Question: We have a MDB listening to a Queue reading data and sending data to another Queue
'''
@MessageDriven(
activationConfig = { @ActivationConfigProperty(
propertyName = "destinationType", propertyValue = "javax.jms.Queue"
) },
mappedName = "jms/dataQ")
public class DataMDB implements MessageListener {
@Resource(name="jms/dataQueueConnectionFactory")
private ConnectionFactory connectionfactory;
@Resource(name="jms/dataDestinationQ")
private Destination destination;
...
}
'''
and an XML (ibm-ejb-jar-bnd.xml) with bean configuration
'''
<?xml version="1.0" encoding="UTF-8"?>
<ejb-jar-bnd xmlns:xsi="http://www.w3.org/2001/XMLSchema-instance"
xmlns="http://websphere.ibm.com/xml/ns/javaee"
xsi:schemaLocation="http://websphere.ibm.com/xml/ns/javaee http://websphere.ibm.com/xml/ns/javaee/ibm-ejb-jar-bnd_1_0.xsd"
version="1.0">
<message-driven name="DataMDB">
<jca-adapter activation-spec-binding-name="eis/dataListenerMDB"
destination-binding-name="jms/dataQ" />
<resource-ref name="jms/dataQueueConnectionFactory"
binding-name="jms/dataQueueConnectionFactory" />
<resource-env-ref name="jms/dataDestinationQ"
binding-name="jms/dataDestinationQ" />
</message-driven>
</ejb-jar-bnd>
'''
and Activation specification for this MDB on WebSphere

As I have seen the examples over Google, this is the typical example of MDB and WAS Activation setup.
We have a problem here as all the JNDI names seen here are hardcoded in Java code anotations as well as in the ibm-ejb-jar-bnd.xml file.
So is there a way that these JNDI names can be brought outside the EJB project, so we could build one project for all customers and customers are free to have their Standard JNDI Names.
Else we have to build different .ear for each customer and which is not ideal.
Thanks in advance people.
Any ideas are welcome.
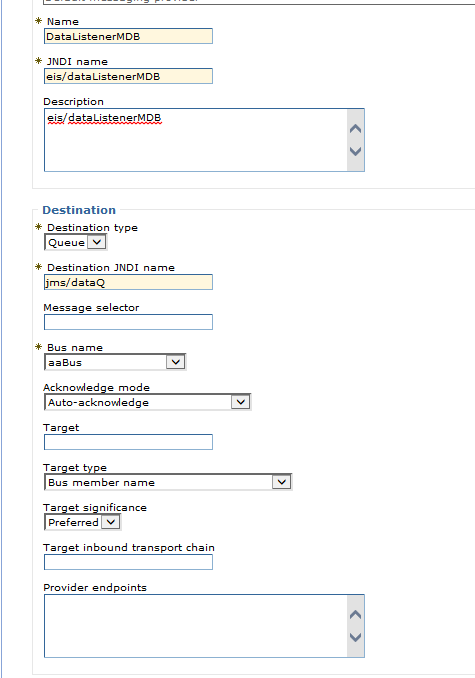
Answer: All values defined in the 'ibm-ejb-jar-bnd.xml' maps references to the actual JNDI names. This can be overridden for each of your customers during application installation (mapping references to JNDI names steps in the admin console), after application installation, or during installation using scripts.
The binding file (ibm-ejb-jar-bnd.xml) provides only 'default names', in case you dont want to change them during installation.